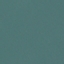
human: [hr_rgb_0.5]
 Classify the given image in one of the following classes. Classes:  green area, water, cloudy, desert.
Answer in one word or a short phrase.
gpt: water